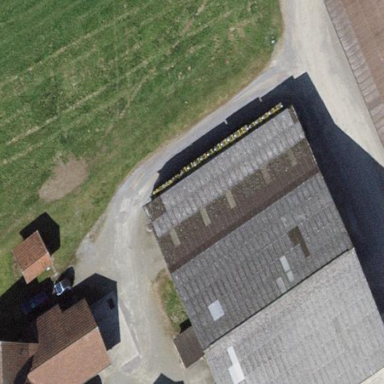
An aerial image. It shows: Rural barn.